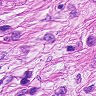
Metastatic tissue present: yes